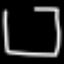
Label: square